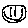
Label: smiley face